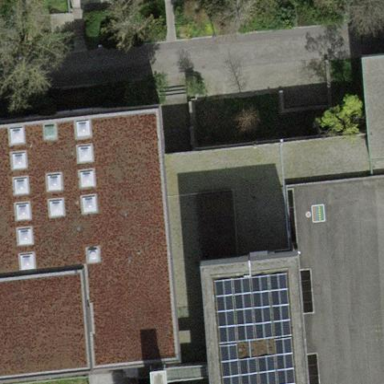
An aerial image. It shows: View of roof of building.